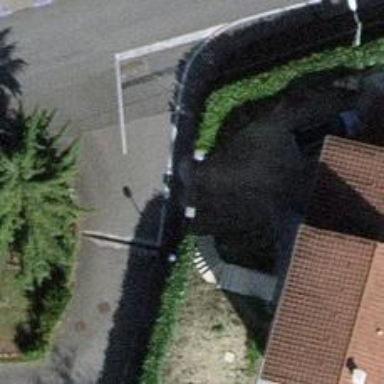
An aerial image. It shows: Gate.